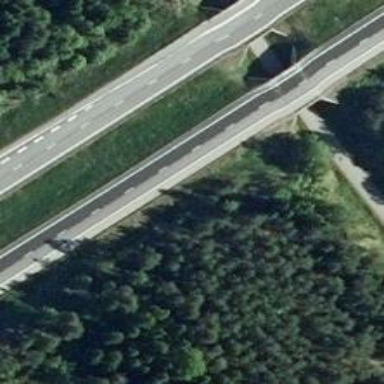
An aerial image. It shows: Motorway.